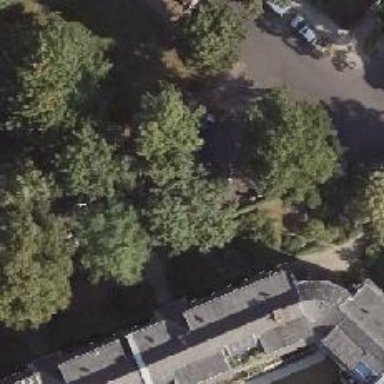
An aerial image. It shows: Beautiful avenue lined with deciduous broadleaved trees.